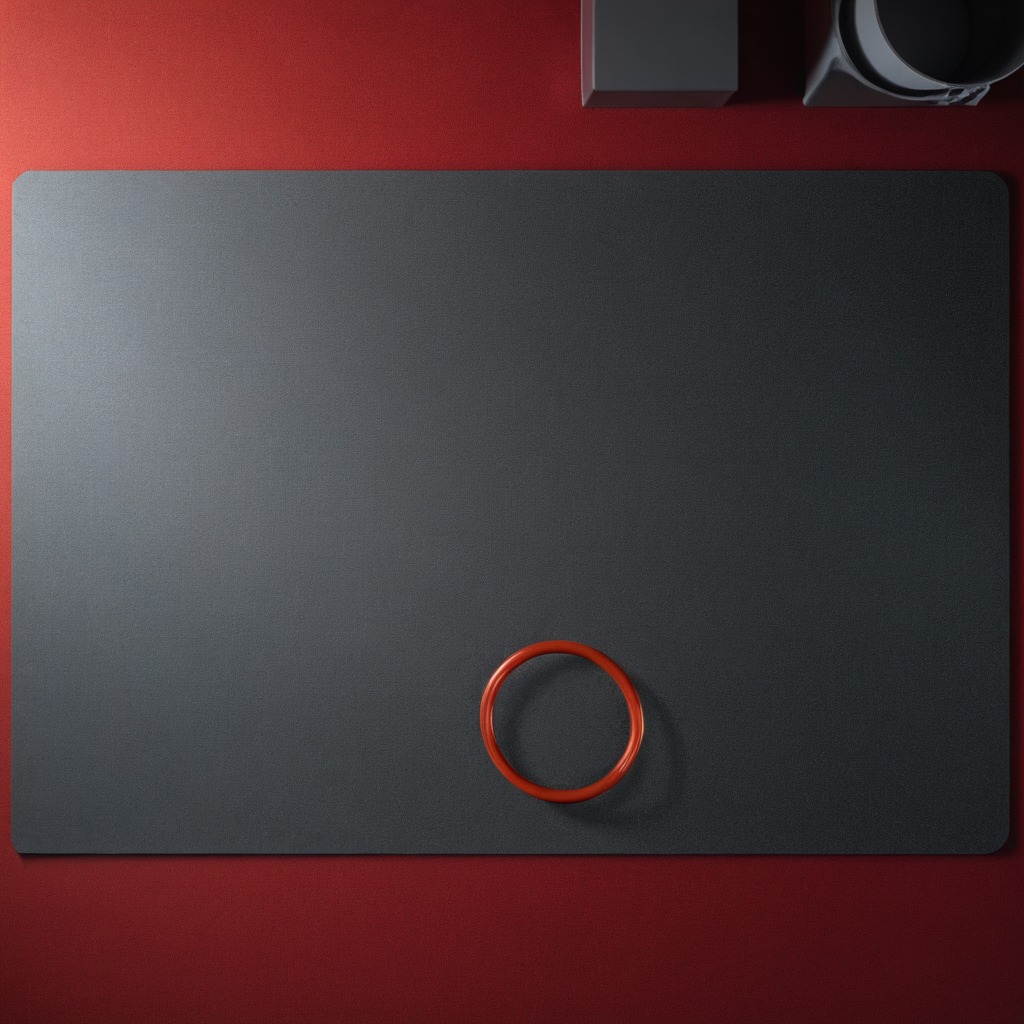
A rubber O-ring lying on the clean granite tabletop inside a workshop under bright overhead lighting crisp shadows high clarity worn but beneath the mat